Question: I want to Convert My Data Table to XML. I Have two data Table Similar like this.

I want to convert similar like this.
'''
<?xml version="1.0" encoding="utf-8"?>
<root>
<member>
<refid>1</refid>
<fname>Indocin</fname>
<lname>David</lname>
<activities>
<refid>1</refid>
<act>Swimming</act>
</activities>
<activities>
<refid>1</refid>
<act>running</act>
</activities>
<Date>2013-09-17T18:10:01.<PHONE>+05:30</Date>
</member>
<member>
<refid>2</refid>
<fname>Indocin</fname>
<lname>David</lname>
<activities>
<refid>2</refid>
<act>playing</act>
</activities>
<activities>
<refid>2</refid>
<act>running</act>
</activities>
<activities>
<refid>2</refid>
<act>swimming</act>
</activities>
<Date>2013-09-17T18:10:01.<PHONE>+05:30</Date>
</member>
</root>
'''
I Have tried Below, but I need to do this with looping with datatable select statement for refid. can anyone please help me on this.
'''
XDocument doc = new XDocument(new XElement("root",
new XElement("member",
new XElement("refid", 1),
new XElement("fname", "Indocin"),
new XElement("lname", "David"),
new XElement("activities", new XElement("refid",1),
new XElement("act","Swimming")),
new XElement("Date", DateTime.Now))));
'''
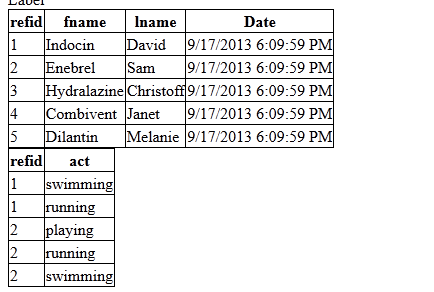
Answer: I hope it will help you
'''
private string CreateXML(DataTable table1, DataTable table2)
{
System.Text.StringBuilder sp = new System.Text.StringBuilder();
sp.Append("<root>");
for (int i = 0; i < table1.Rows.Count; i++)
{
sp.Append("<member>");
sp.Append("<refid>" + table1.Rows[i]["refid"] + "</refid>");
sp.Append("<fname>" + table1.Rows[i]["fname"] + "</fname>");
sp.Append("<lname>" + table1.Rows[i]["lname"] + "</lname>");
for (int j = 0; j < table2.Rows.Count; j++)
{
if (table1.Rows[i]["refid"] == table2.Rows[j]["refid"])
{
sp.Append("<activities>");
sp.Append("<refid>" + table2.Rows[j]["refid"] + "</refid>");
sp.Append("<act>" + table2.Rows[j]["act"] + "</act>");
sp.Append("</activities>");
}
}
sp.Append("<Date>" + table1.Rows[i]["Date"] + "</Date>");
sp.Append("</member>");
}
sp.Append("</root>");
return sp.ToString();
}
'''